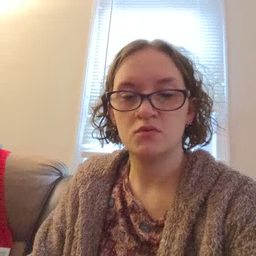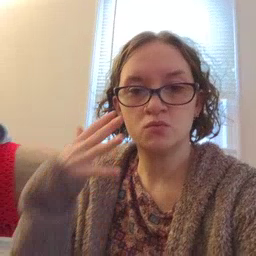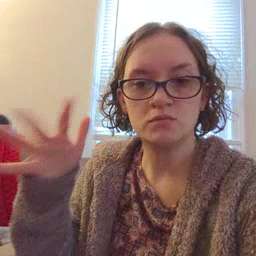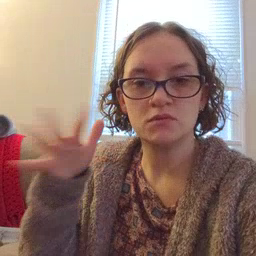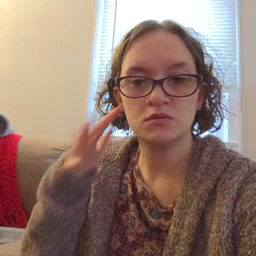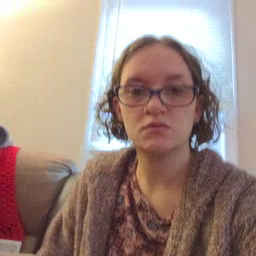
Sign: noisy